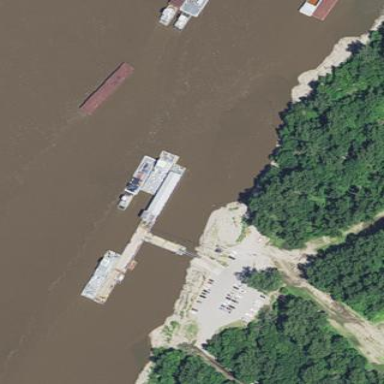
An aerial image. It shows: Dock located along the waterway.